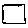
Label: square